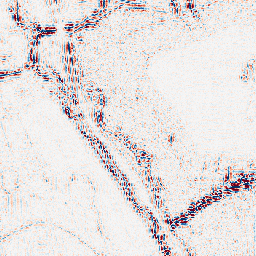
Category: wavelet
Decomposition family: wavelet_reverse_biorthogonal
Decomposition parameters: wavelet: rbio4.4
level: 2
Upsampling method: fft_zeropad
Upsampling parameters: scale: 8
Upsampling scale: 8